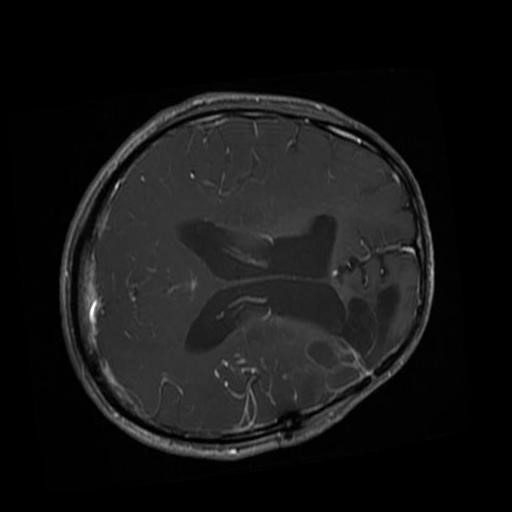
Label: brain_glioma